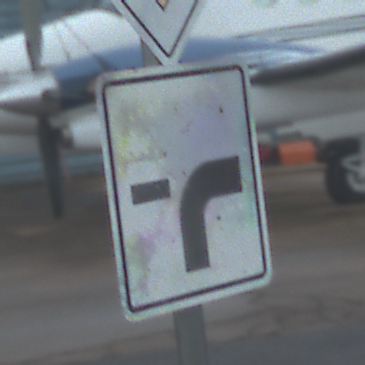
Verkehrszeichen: VerlaufVorfahrtsstrasse9
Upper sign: Vorfahrtsstrasse
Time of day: Midday
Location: Outdoor (Suburban)
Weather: Overcast
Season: NotSpecified
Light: Natural